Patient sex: M
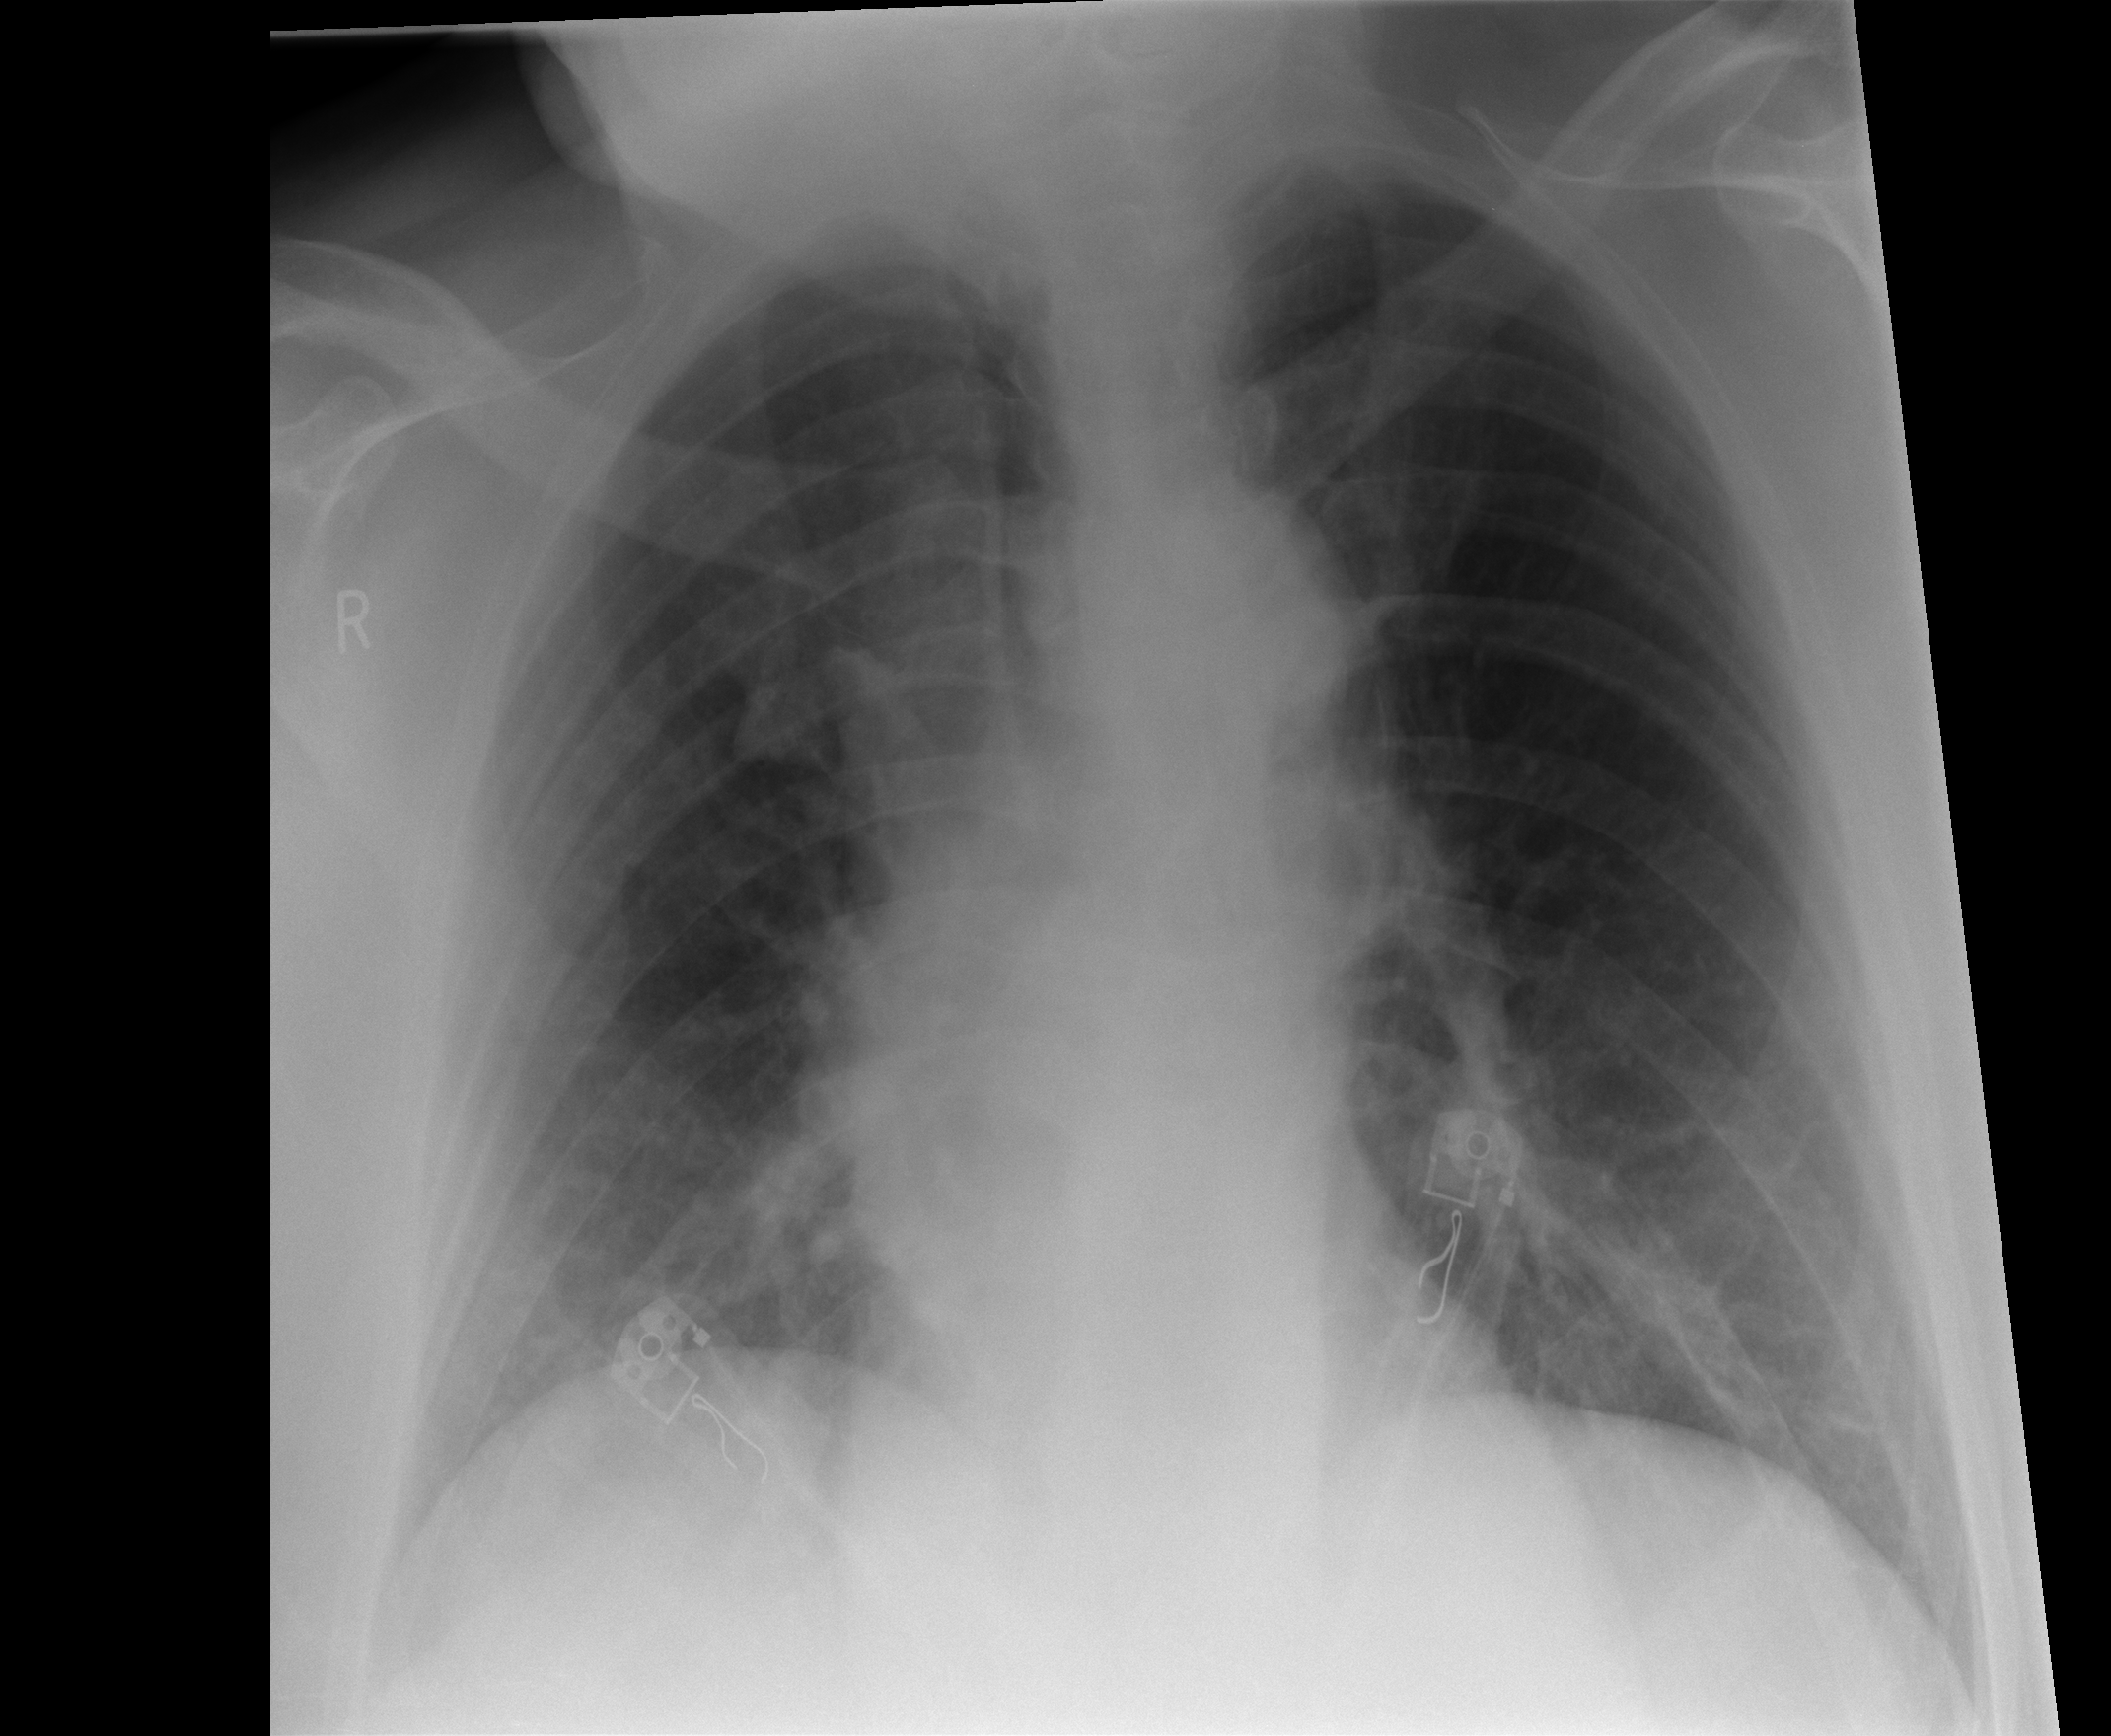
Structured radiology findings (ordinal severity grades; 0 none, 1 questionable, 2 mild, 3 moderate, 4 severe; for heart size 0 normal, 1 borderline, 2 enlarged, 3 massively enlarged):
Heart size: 0
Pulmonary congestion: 0
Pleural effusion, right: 0
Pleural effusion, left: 0
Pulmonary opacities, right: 0
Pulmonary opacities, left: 0
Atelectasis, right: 2
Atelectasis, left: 2